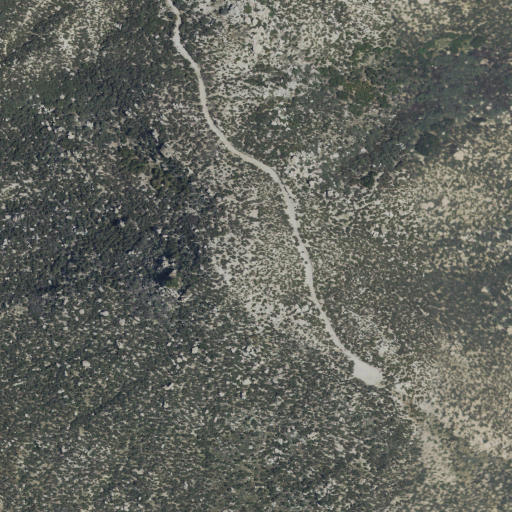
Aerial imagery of mountain in California named Angelus Hill containing shrub and open development